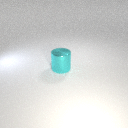
large cyan metal cylinder